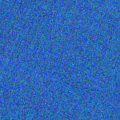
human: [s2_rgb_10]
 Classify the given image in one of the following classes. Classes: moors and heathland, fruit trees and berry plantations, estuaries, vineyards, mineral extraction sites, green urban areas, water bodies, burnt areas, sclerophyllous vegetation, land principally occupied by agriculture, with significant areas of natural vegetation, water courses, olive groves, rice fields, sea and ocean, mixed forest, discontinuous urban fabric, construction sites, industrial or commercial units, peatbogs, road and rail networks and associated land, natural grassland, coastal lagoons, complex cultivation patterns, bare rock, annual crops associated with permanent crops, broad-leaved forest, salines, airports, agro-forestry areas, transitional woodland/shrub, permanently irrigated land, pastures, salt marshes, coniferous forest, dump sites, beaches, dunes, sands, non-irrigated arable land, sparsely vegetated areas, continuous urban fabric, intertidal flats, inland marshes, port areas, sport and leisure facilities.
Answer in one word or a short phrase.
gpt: sea and ocean